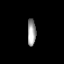
Tissue: prostate
Cell type: Fibroblasts
Senescence score: 0.7903
Nuclear area (px): 217
Mean DAPI intensity: 161.719